Field crop: tomato
Growth stage: 1
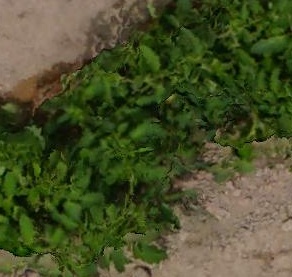
Species: tomato